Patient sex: F
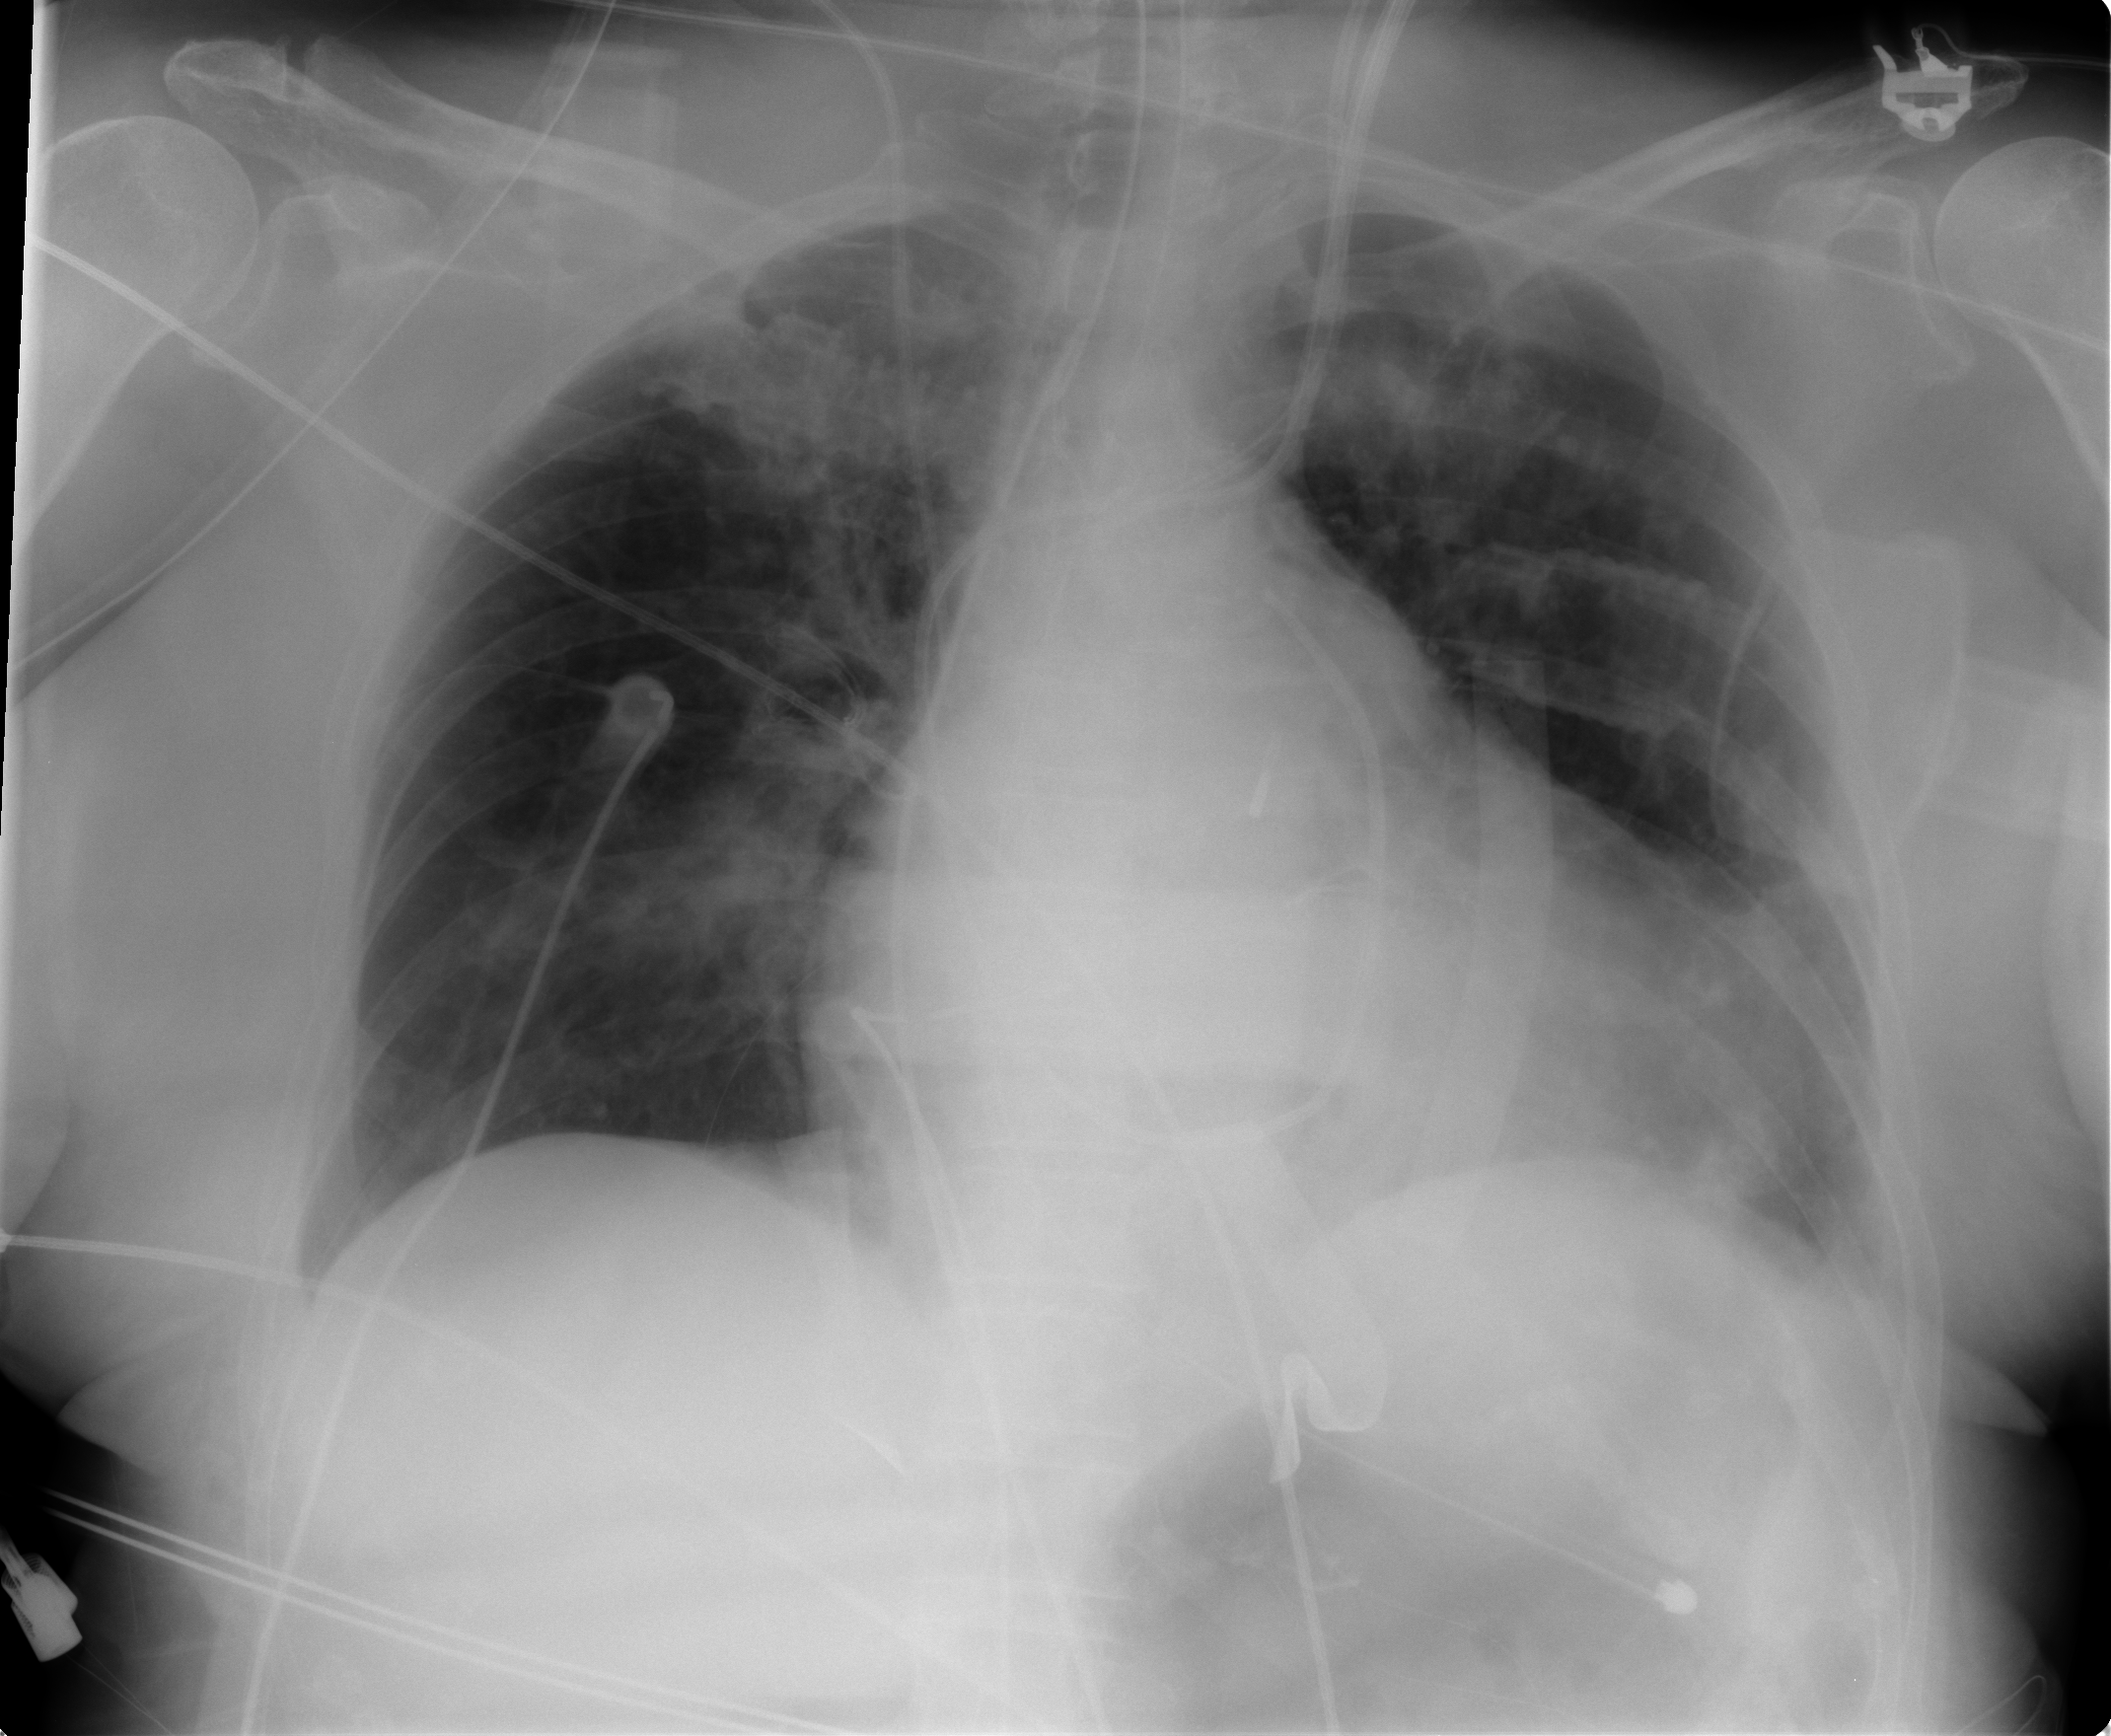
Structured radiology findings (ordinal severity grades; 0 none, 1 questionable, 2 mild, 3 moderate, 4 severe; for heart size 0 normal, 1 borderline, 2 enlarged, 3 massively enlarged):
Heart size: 3
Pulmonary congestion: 2
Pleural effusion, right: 0
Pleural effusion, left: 2
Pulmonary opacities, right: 2
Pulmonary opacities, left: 2
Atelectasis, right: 0
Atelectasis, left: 0